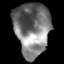
Tissue: skin
Cell type: Epithelial cells
Senescence score: 0.2859
Nuclear area (px): 1846
Mean DAPI intensity: 121.889